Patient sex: F
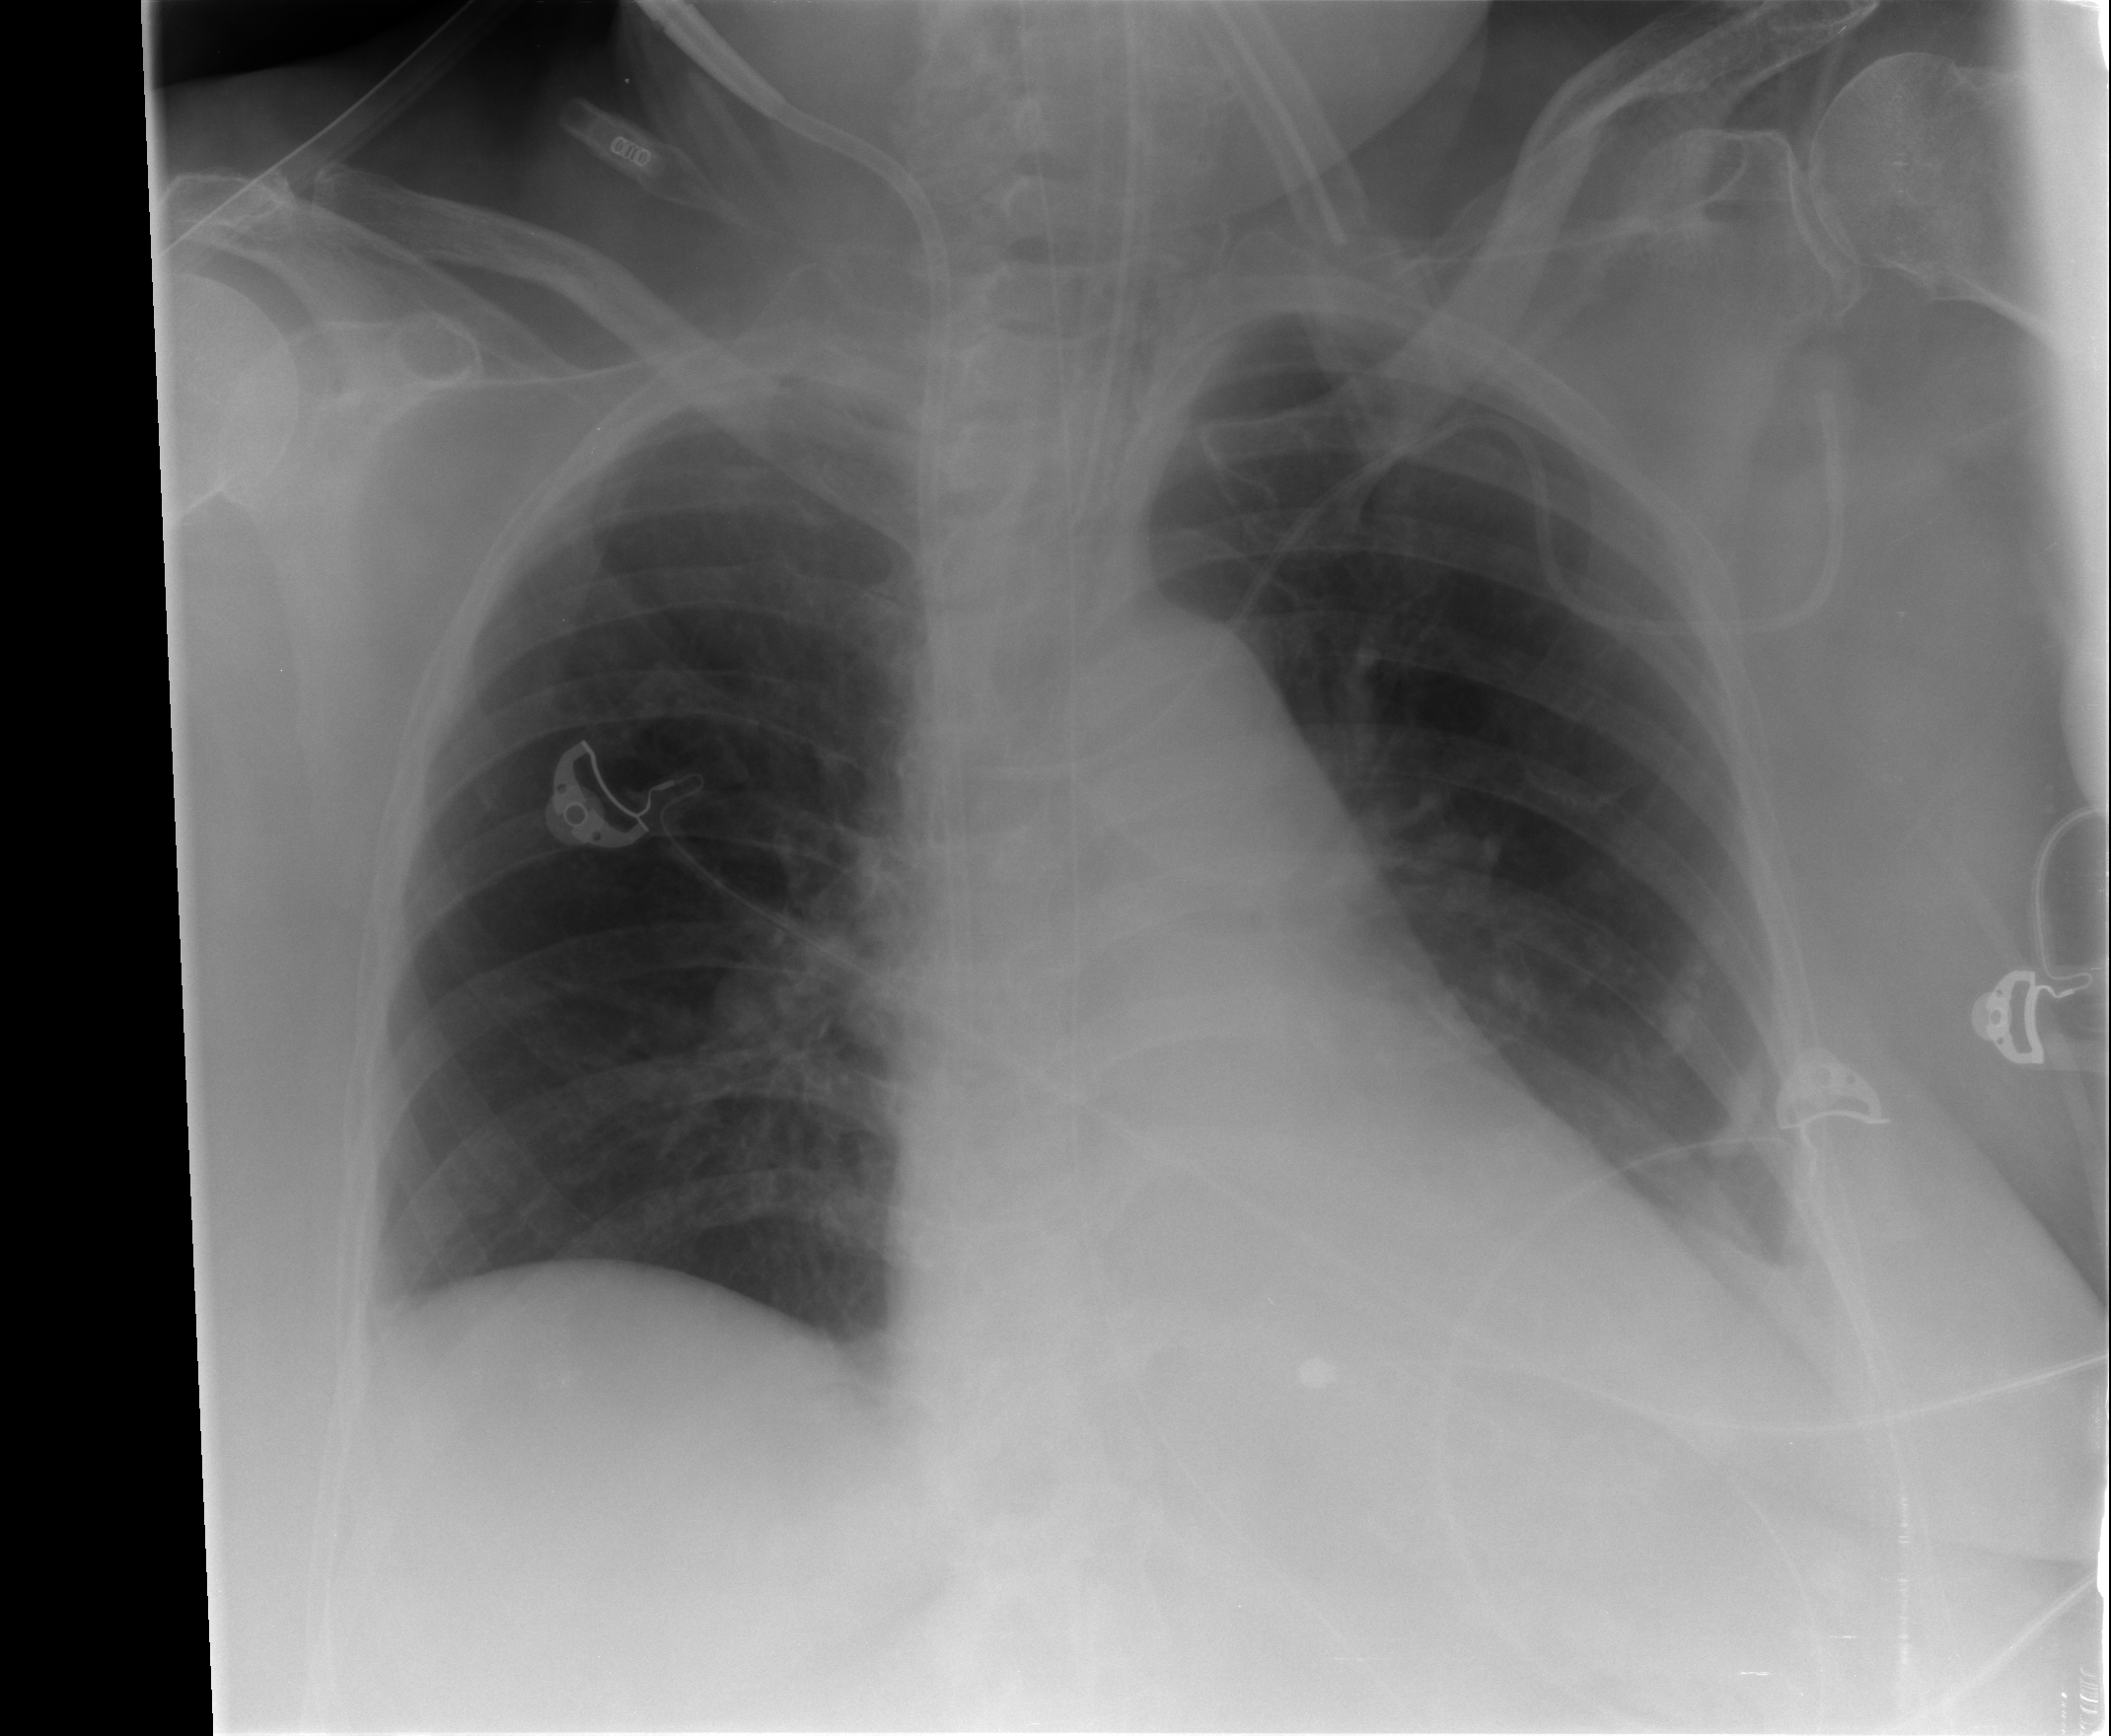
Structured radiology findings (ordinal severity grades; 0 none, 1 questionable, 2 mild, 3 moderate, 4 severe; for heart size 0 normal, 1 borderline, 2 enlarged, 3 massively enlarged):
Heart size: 2
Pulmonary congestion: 0
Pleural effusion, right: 0
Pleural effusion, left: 1
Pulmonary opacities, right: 0
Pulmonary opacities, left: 0
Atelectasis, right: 0
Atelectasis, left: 2